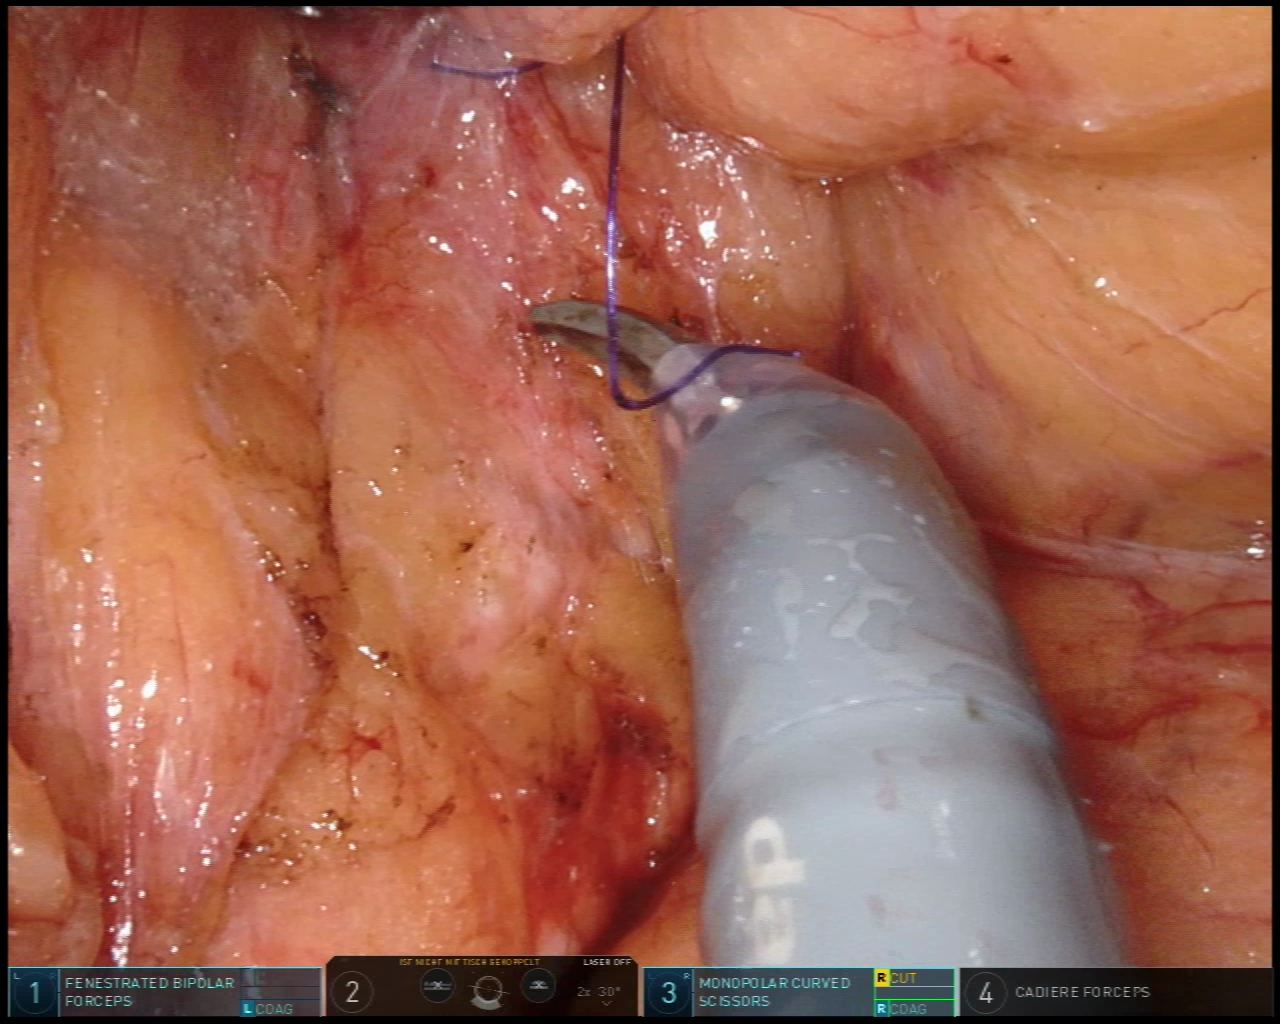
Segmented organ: pancreas
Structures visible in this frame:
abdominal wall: no
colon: no
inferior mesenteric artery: no
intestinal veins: no
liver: no
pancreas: yes
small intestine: no
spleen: no
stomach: no
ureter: no
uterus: no
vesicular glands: no